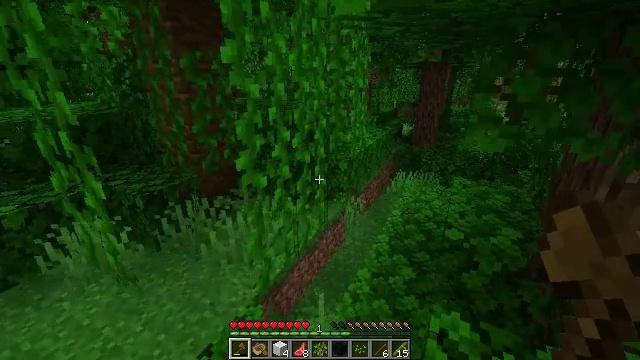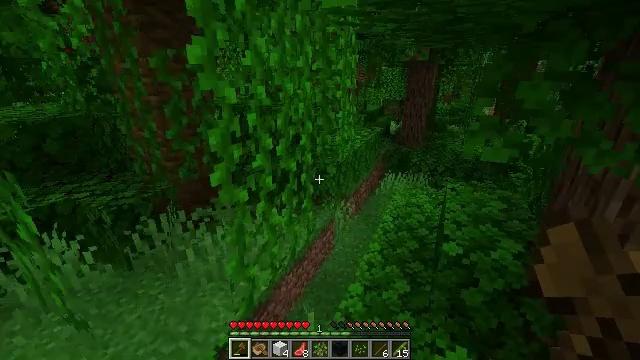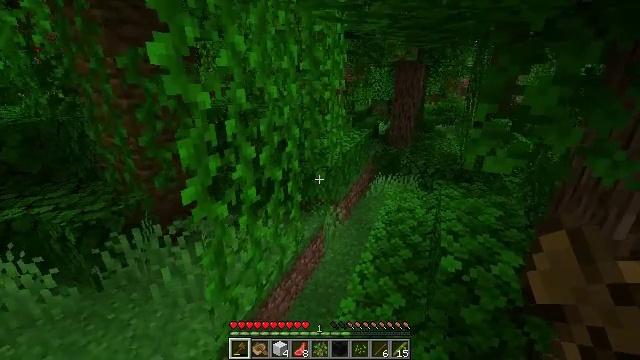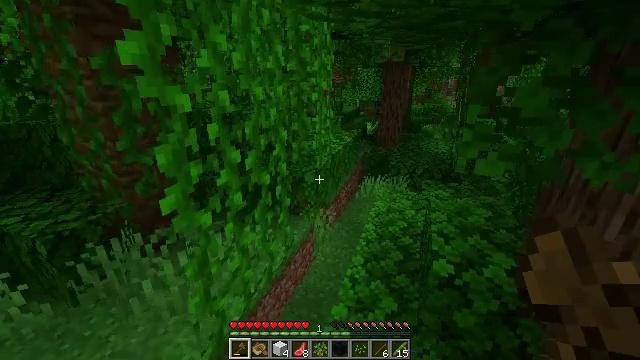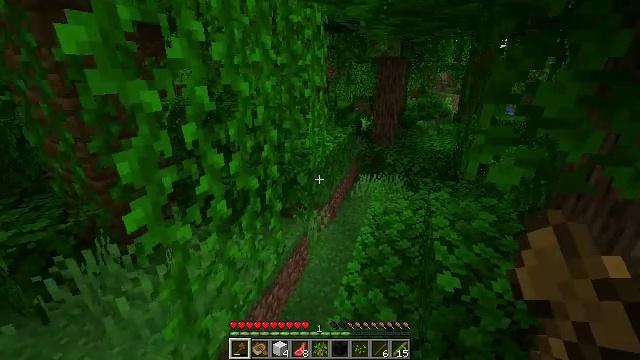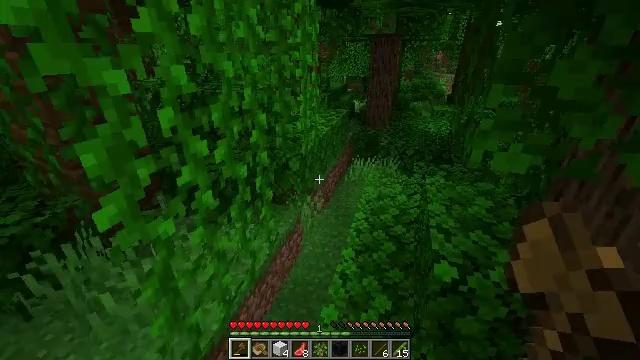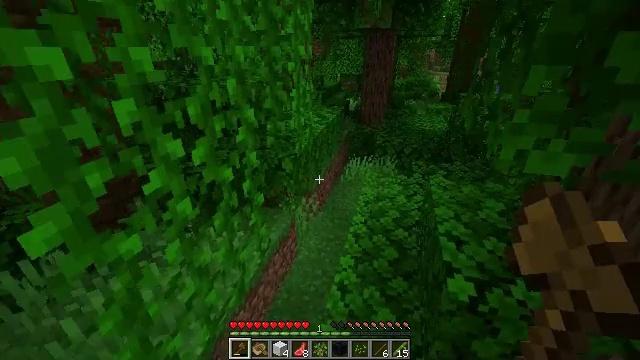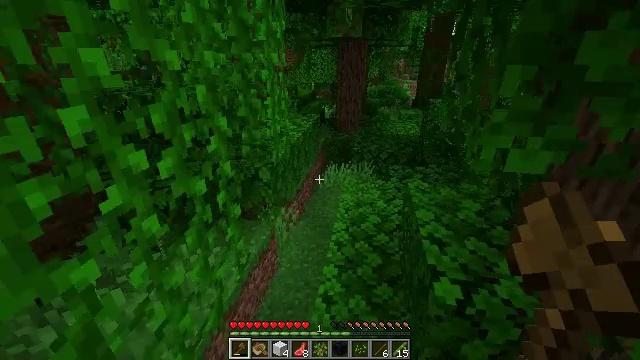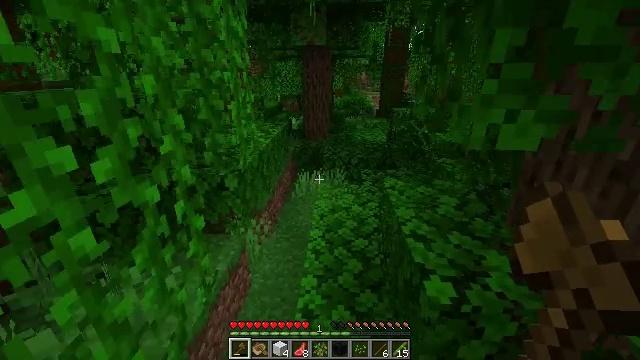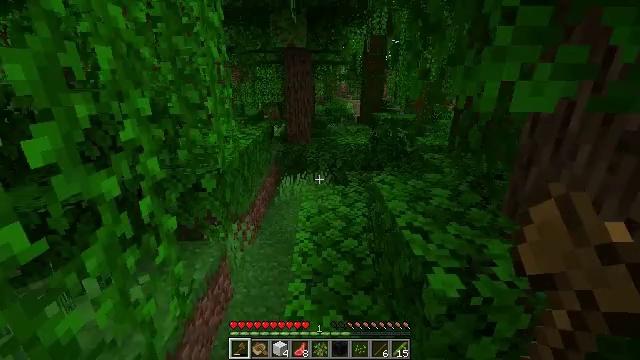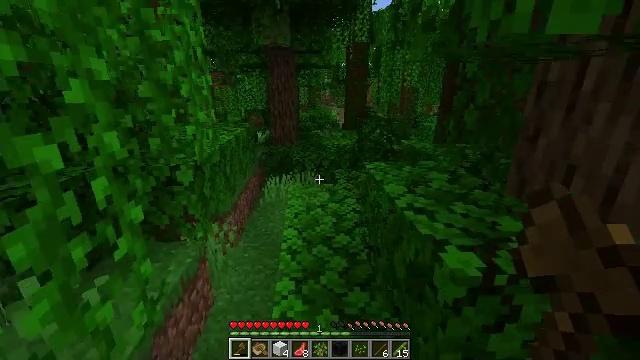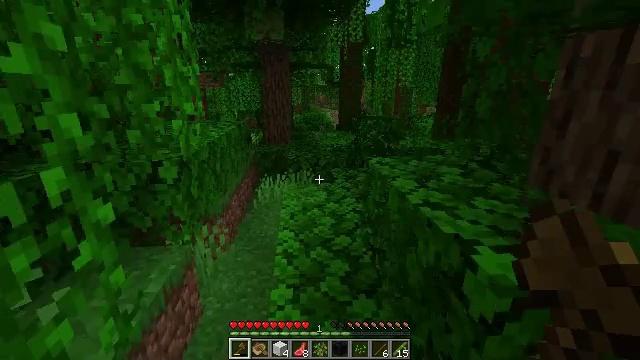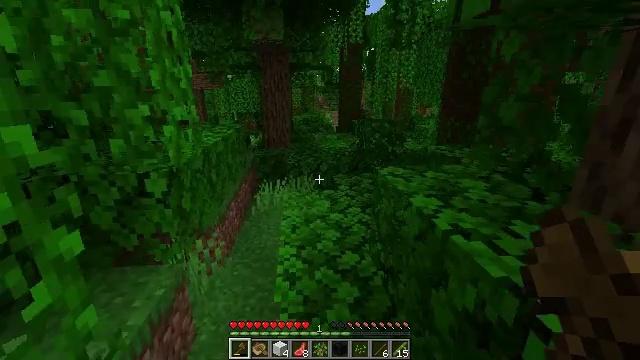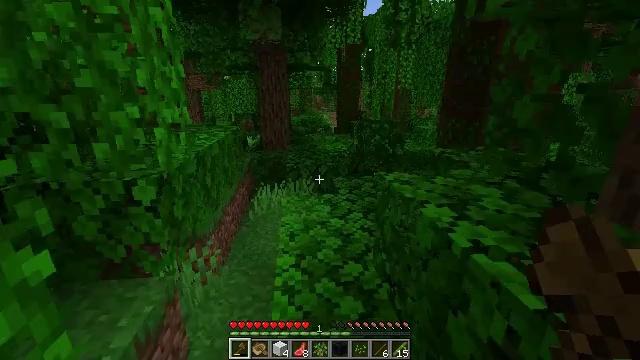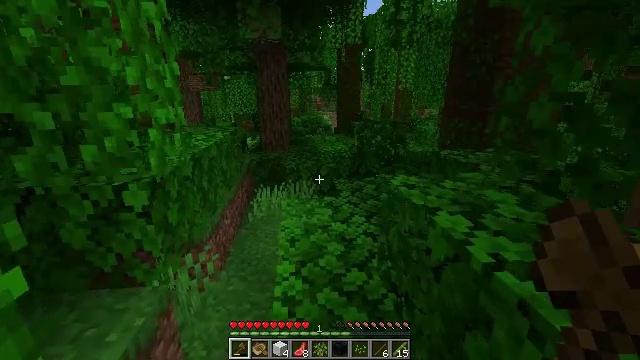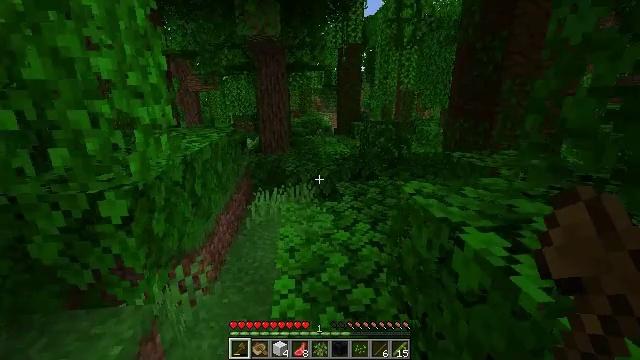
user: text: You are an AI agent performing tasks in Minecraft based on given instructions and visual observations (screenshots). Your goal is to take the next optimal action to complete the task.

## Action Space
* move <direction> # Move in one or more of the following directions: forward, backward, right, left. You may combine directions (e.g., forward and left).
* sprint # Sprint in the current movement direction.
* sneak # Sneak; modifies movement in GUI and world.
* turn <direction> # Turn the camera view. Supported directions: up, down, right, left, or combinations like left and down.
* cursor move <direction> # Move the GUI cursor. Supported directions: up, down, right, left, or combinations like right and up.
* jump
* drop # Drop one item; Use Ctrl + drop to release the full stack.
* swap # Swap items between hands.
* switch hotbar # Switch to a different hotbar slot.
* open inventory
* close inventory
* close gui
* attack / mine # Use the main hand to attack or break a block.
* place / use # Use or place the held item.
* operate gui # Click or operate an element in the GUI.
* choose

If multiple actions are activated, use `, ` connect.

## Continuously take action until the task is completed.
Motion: motion action
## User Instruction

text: Get cocoa by attacking the pod.
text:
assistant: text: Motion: move forward, turn right
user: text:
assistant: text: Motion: move forward, turn right
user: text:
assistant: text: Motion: move forward, turn right
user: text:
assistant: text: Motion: move forward, turn right and down
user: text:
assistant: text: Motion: move forward, turn right and down
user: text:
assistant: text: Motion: move forward, turn right
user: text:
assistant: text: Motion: move forward, turn right and up
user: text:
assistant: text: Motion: move forward, turn right and up
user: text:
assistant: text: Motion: move forward, turn right and up
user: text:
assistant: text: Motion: move forward, turn right and up
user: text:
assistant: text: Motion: move forward, turn right
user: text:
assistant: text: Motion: move forward
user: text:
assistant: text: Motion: move forward
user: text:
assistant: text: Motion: move forward
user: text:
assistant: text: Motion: move forward
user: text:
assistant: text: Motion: move forward
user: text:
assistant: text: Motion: move forward
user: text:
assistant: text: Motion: move forward
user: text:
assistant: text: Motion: move forward, sprint
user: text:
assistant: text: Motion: move forward, sprint
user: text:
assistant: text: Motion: move forward, sprint
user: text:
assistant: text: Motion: move forward, sprint
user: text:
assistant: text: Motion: move forward, sprint
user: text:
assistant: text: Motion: move forward, sprint
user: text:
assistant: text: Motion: move forward
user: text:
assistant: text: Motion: move forward
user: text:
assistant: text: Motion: move forward
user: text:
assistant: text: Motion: move forward, turn down
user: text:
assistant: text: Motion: move forward
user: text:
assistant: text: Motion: move forward